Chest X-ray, AP view. Patient: 64 years old, sex M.
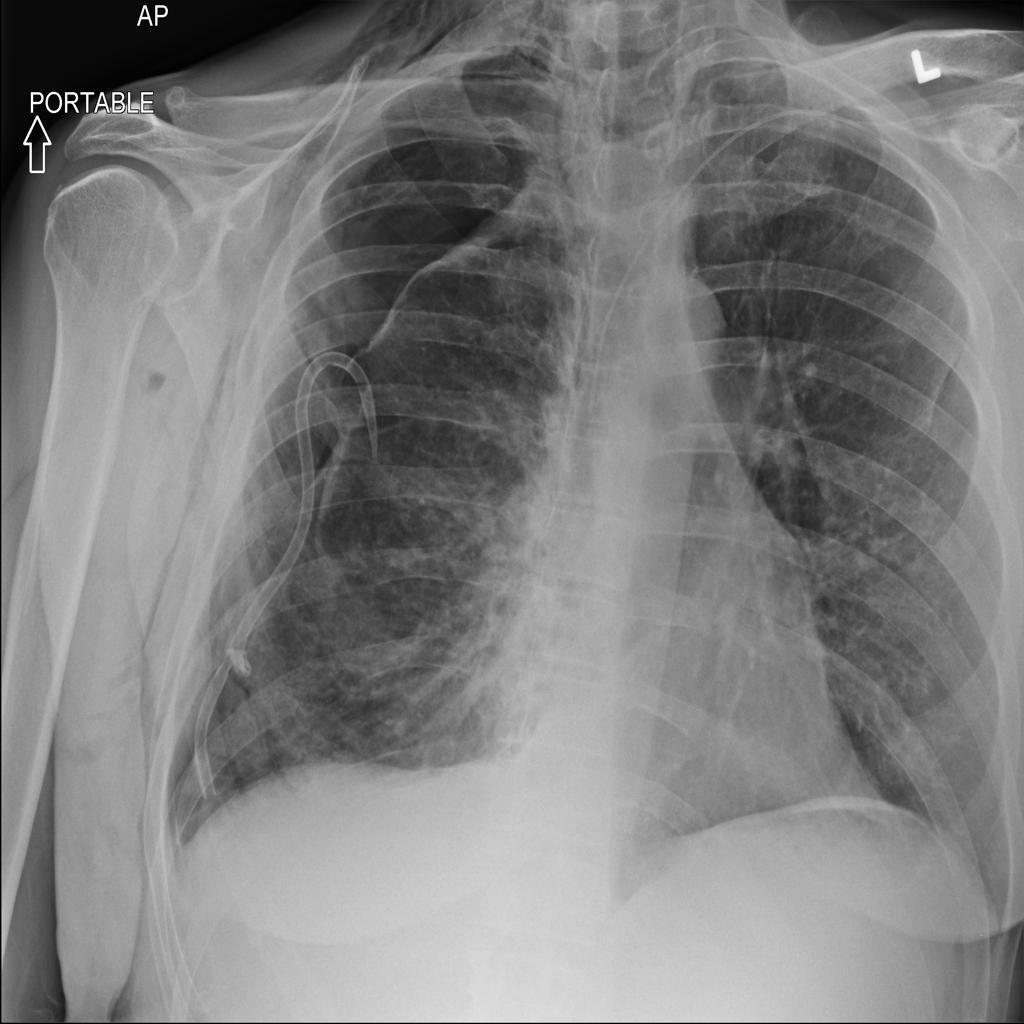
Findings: Emphysema, Pneumothorax